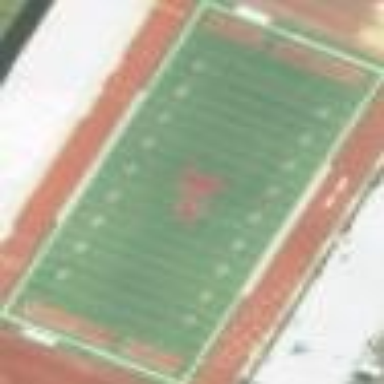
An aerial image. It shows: Artificial turf pitch used for American football.